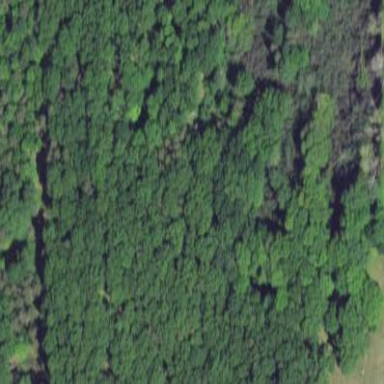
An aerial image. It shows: Nature reserve within forest area.